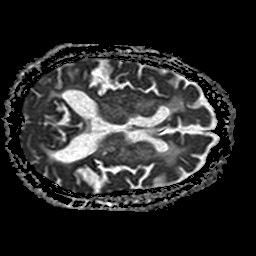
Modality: ADC
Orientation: axial
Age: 67
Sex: male
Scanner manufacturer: philips
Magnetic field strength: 1.5 T
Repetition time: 3.651 s
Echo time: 0.09255 s